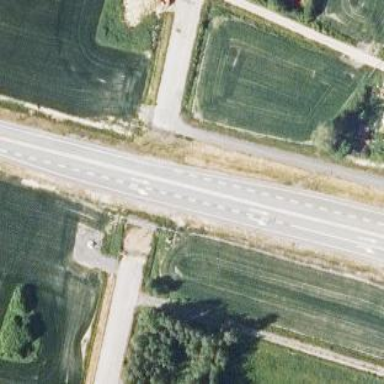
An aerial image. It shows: Motorway junction.